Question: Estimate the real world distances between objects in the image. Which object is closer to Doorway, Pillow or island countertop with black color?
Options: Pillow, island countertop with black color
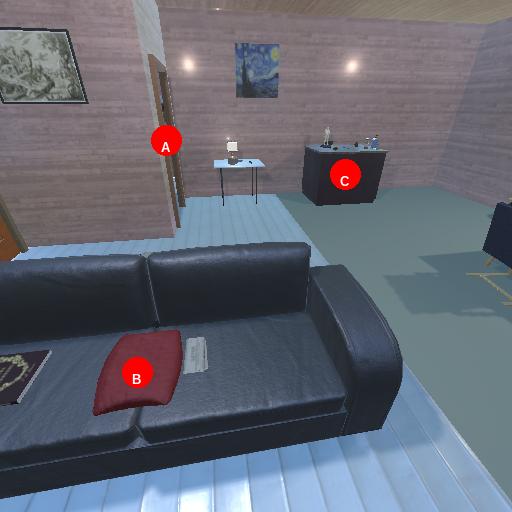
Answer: Pillow